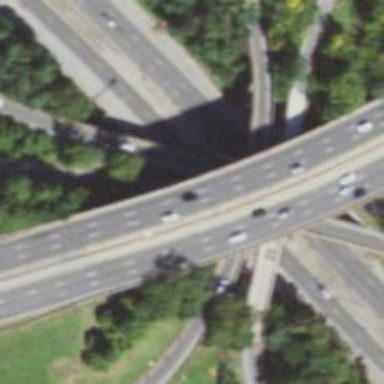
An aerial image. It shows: Motorway bridge.